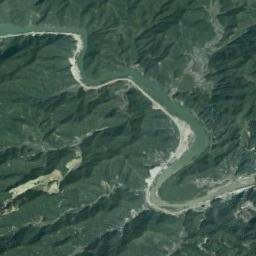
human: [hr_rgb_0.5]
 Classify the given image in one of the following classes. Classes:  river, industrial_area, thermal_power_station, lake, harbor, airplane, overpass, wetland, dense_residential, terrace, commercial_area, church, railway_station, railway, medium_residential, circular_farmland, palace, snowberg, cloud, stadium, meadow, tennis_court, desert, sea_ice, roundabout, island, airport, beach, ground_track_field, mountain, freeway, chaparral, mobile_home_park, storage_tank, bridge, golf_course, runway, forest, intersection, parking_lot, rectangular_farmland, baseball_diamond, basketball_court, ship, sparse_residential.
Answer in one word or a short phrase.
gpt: river